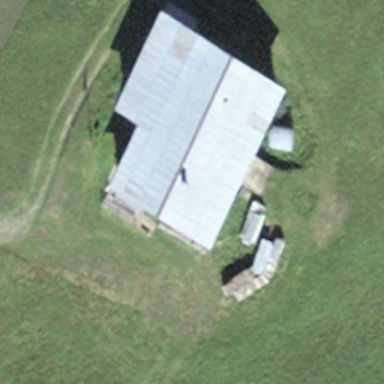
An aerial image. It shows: Building with tile roof.